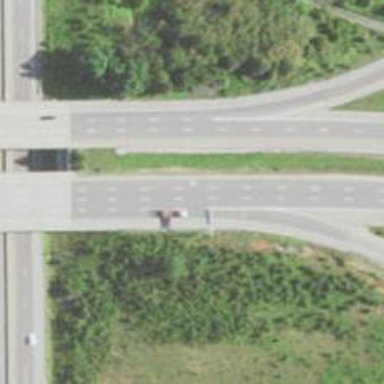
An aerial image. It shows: Asphalt trunk highway.